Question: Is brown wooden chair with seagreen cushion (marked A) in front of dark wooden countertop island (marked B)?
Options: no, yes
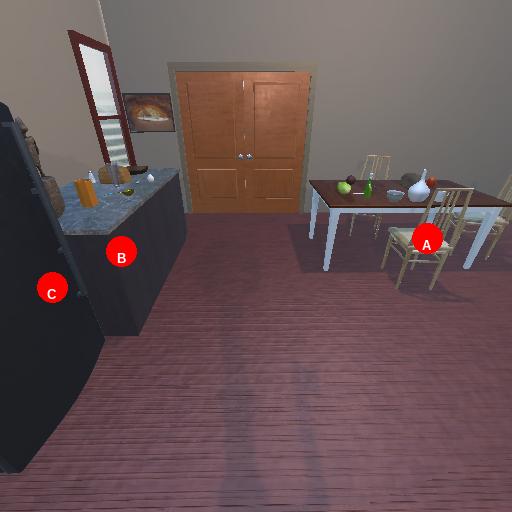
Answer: no